Question: >
<URL>
I have the following entities with the relationships:

A 'CombinedSH' must have a 'Subject' and a 'StudyHour'.
A 'Subject' must NOT have a 'CombinedSH'.
A 'StudyHour' must NOT have a 'CombinedSH'.
In my app, it does not make sense that a 'Subject' / a 'StudyHour' will have a 'CombinedSH'.
The problem is that Xcode gives me the following warnings:
> warning: Misconfigured Property: CombinedSH.studyHour should have an inverse.warning: Misconfigured Property: CombinedSH.subject should have an inverse.
So Xcode says that there should be an inverse - but in my app it doesn't make sense.
What should I do?
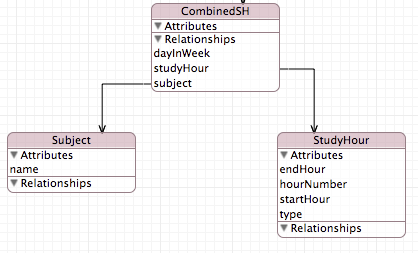
Answer: You can define the inverse relationship from 'Subject' to 'CombinedSH' and mark it as "optional". Then a "Subject" need not have a "CombinedSH".
Doing so makes Xcode happy, but has also another advantage. Assume you have objects
'''
CombinedSH *csh1;
Subject *s1;
'''
and
'''
csh1.subject = s1;
'''
What happens, if 's1' is deleted? Without inverse relationship, 'csh1.subject' would point to some deleted object.
But if you define the inverse relationship, and set the "Delete Rule" of that relationship to "Nullify", then deleting 's1' automatically sets
'''
csh1.subject = nil
'''
and therefore 'subject' cannot point to a deleted object anymore.